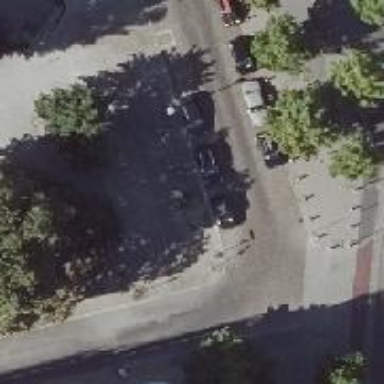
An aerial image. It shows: Bicycle rental service.